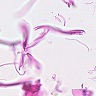
Metastatic tissue present: no